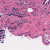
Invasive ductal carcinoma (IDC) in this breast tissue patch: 0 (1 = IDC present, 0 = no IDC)